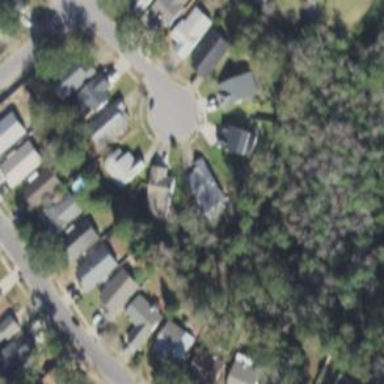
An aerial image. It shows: Residential area composed of single-family homes.